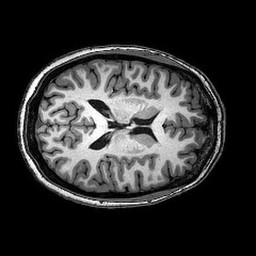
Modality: T1w
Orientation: axial
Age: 24
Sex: female
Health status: healthy
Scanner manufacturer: philips
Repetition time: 0.008169 s
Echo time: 0.00376 s